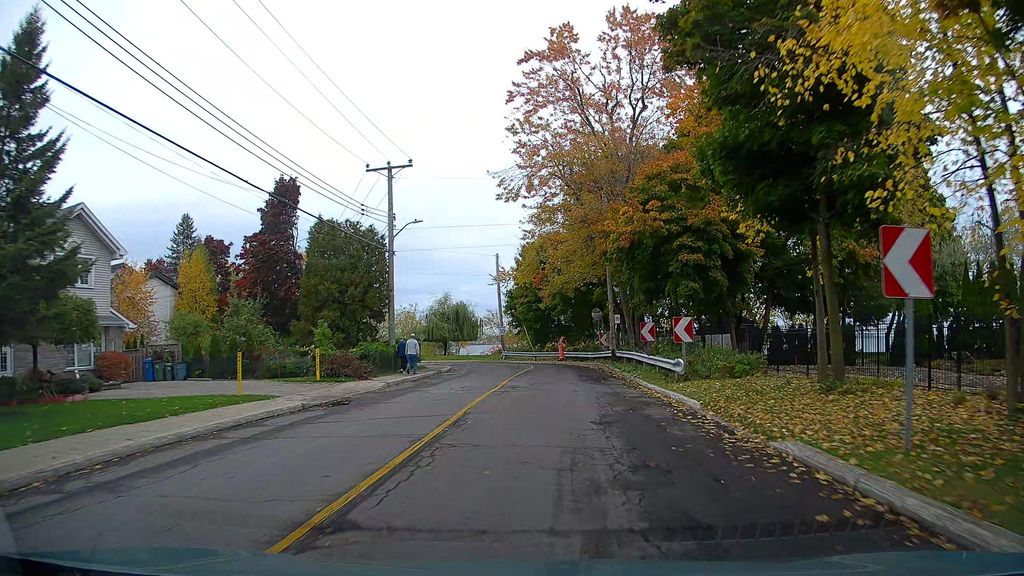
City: montreal